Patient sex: M
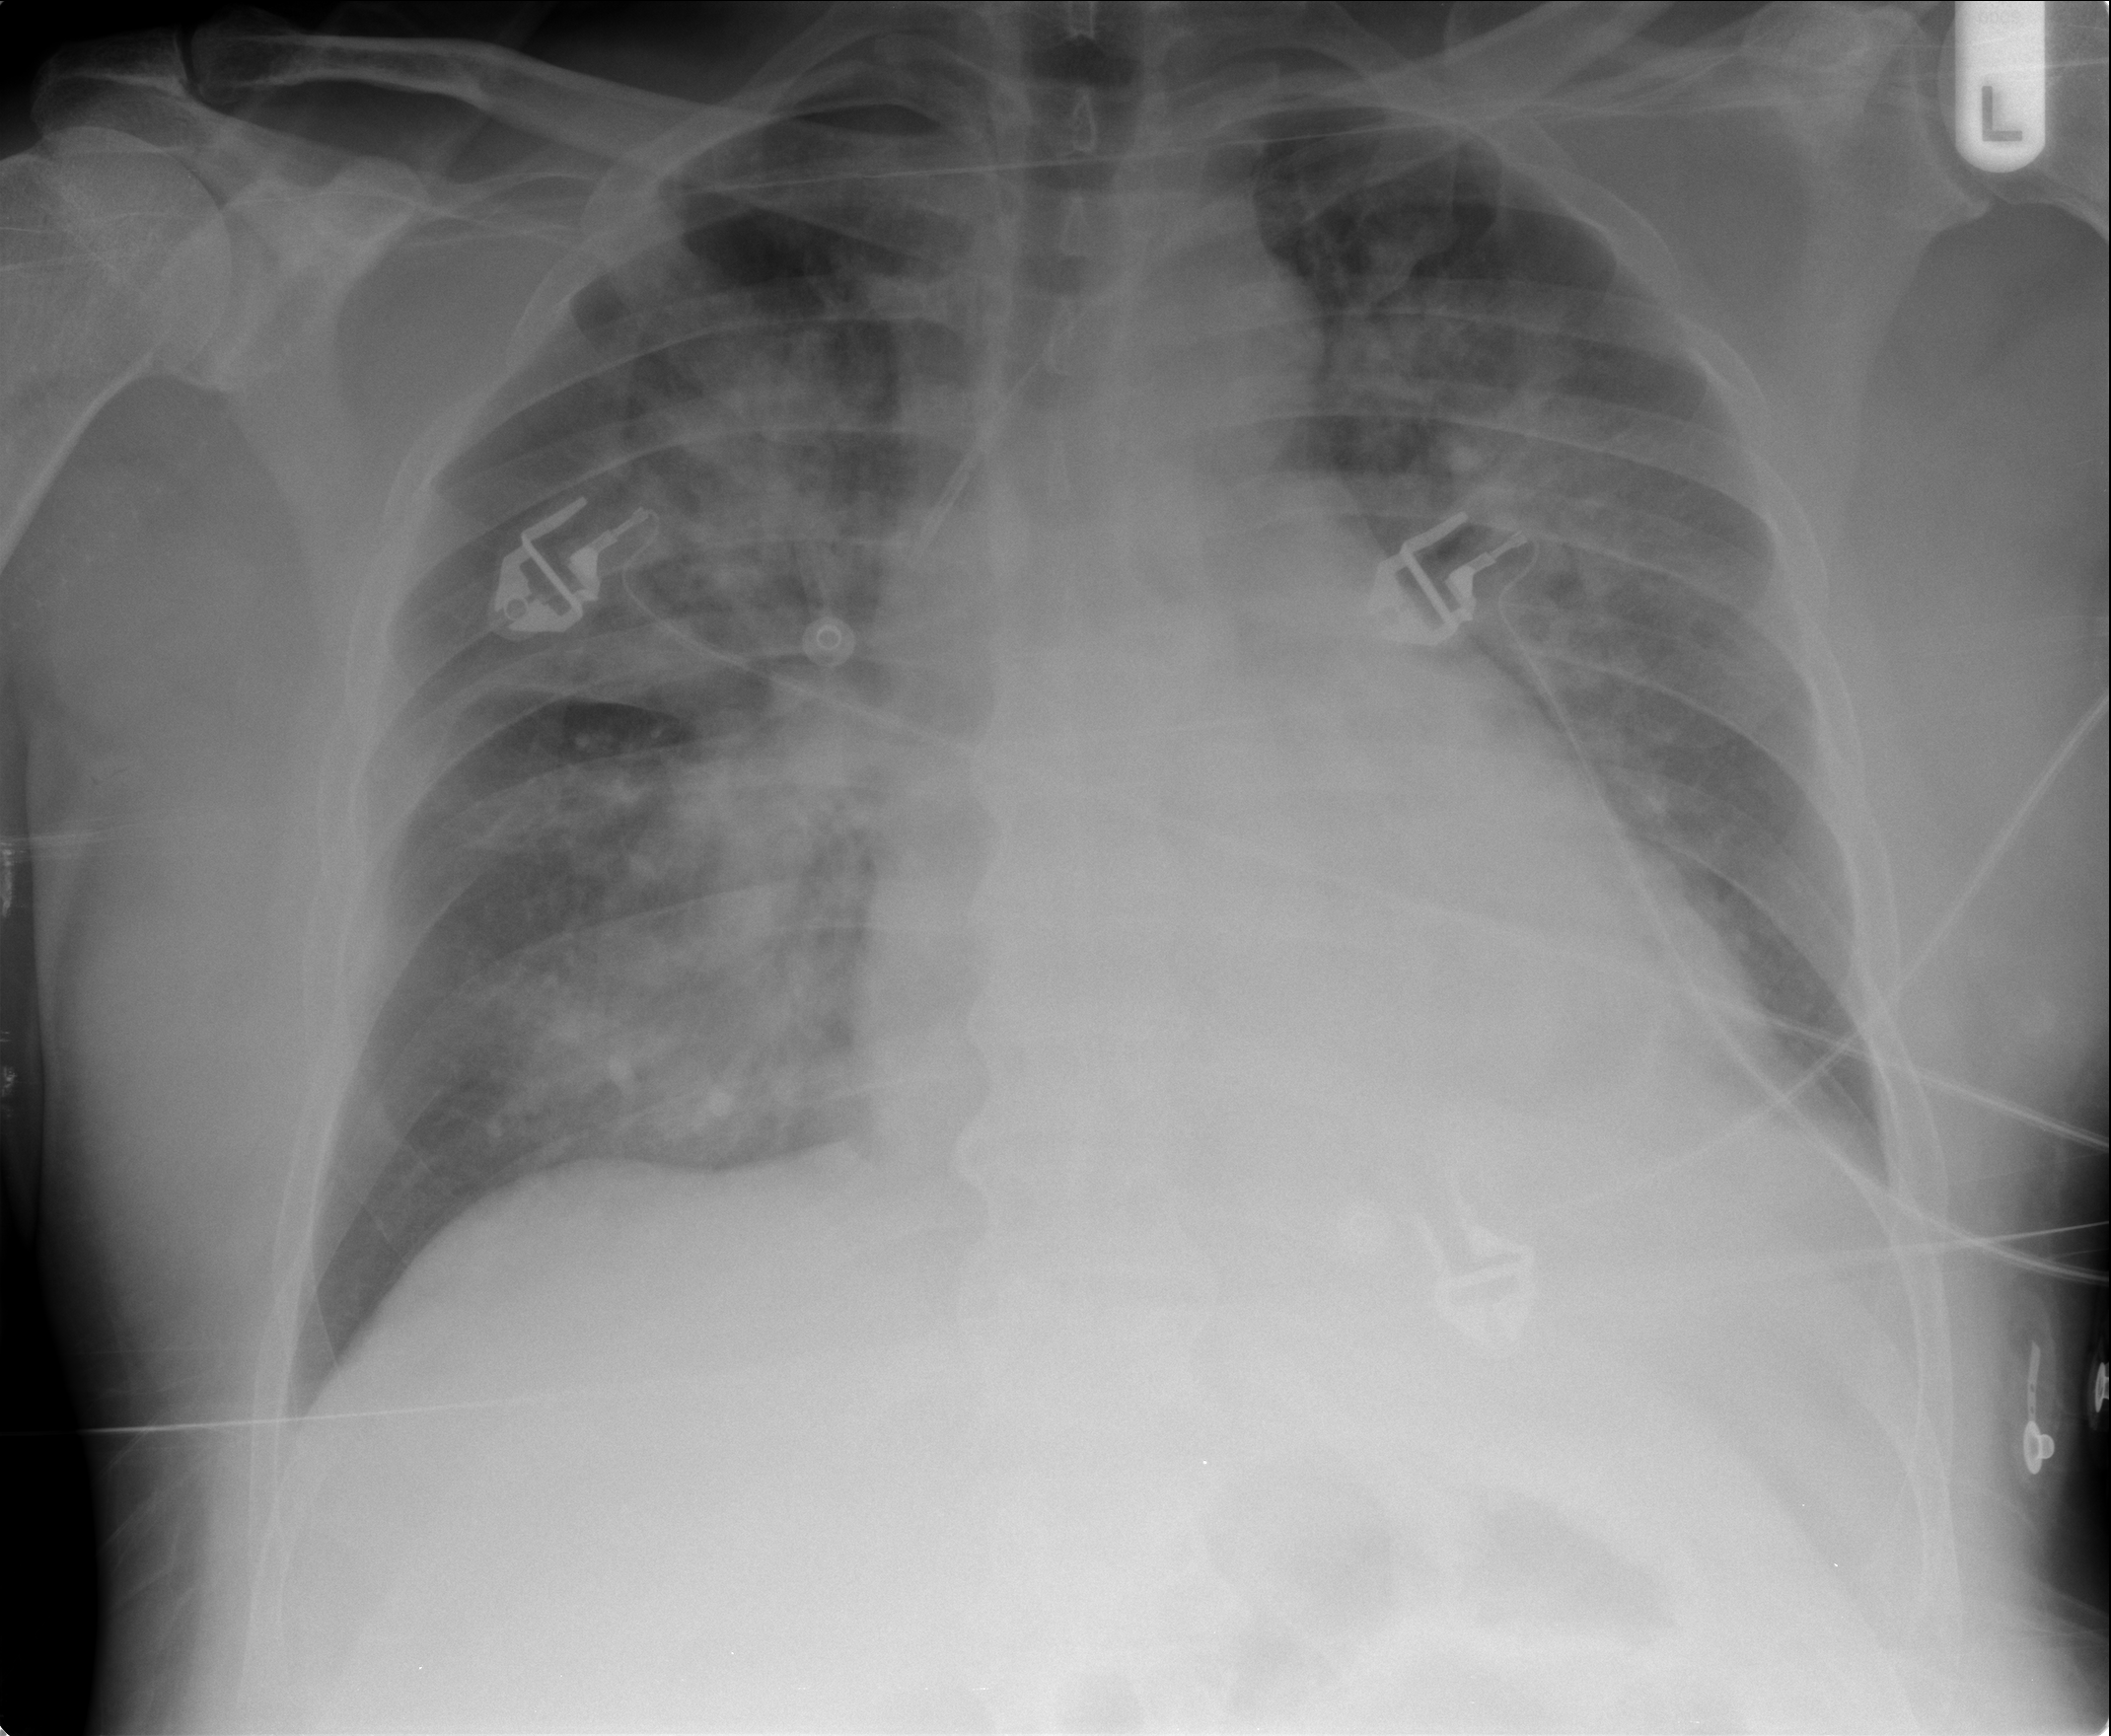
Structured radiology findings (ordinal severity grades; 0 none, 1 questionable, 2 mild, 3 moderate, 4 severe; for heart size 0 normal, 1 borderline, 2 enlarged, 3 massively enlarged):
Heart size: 2
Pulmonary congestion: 3
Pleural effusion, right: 0
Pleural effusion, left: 0
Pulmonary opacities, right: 3
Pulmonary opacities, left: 2
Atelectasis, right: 2
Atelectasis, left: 2